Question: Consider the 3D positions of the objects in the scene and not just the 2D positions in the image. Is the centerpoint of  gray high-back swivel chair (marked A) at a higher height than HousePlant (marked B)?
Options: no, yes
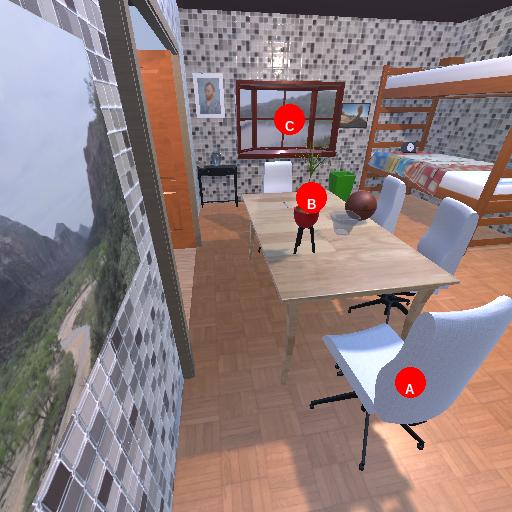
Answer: no